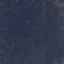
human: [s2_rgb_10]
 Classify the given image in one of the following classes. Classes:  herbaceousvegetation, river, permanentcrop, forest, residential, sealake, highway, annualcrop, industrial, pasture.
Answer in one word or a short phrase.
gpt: HerbaceousVegetation